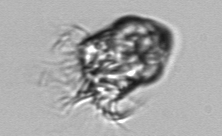
Label: Strombidium_inclinatum